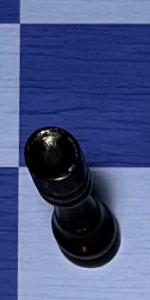
Label: Rook_Black